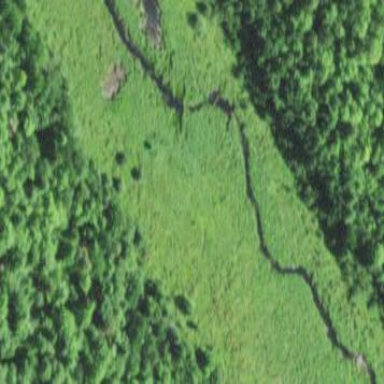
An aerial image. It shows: Marshy wetland area.